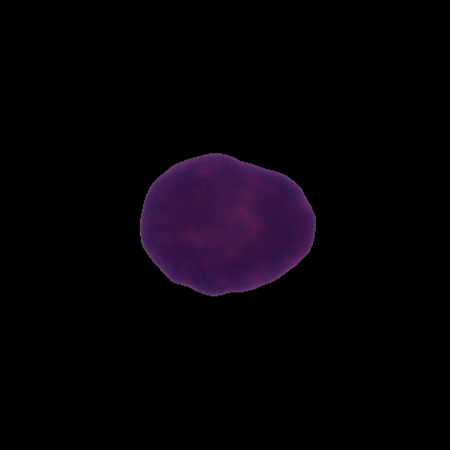
Label: healthy